Interaction volume radius: 10 \u00c5
Interaction volume height: 45 \u00c5
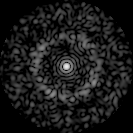
Disorder parameter: 0.8212